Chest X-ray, AP view. Patient: 73 years old, sex M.
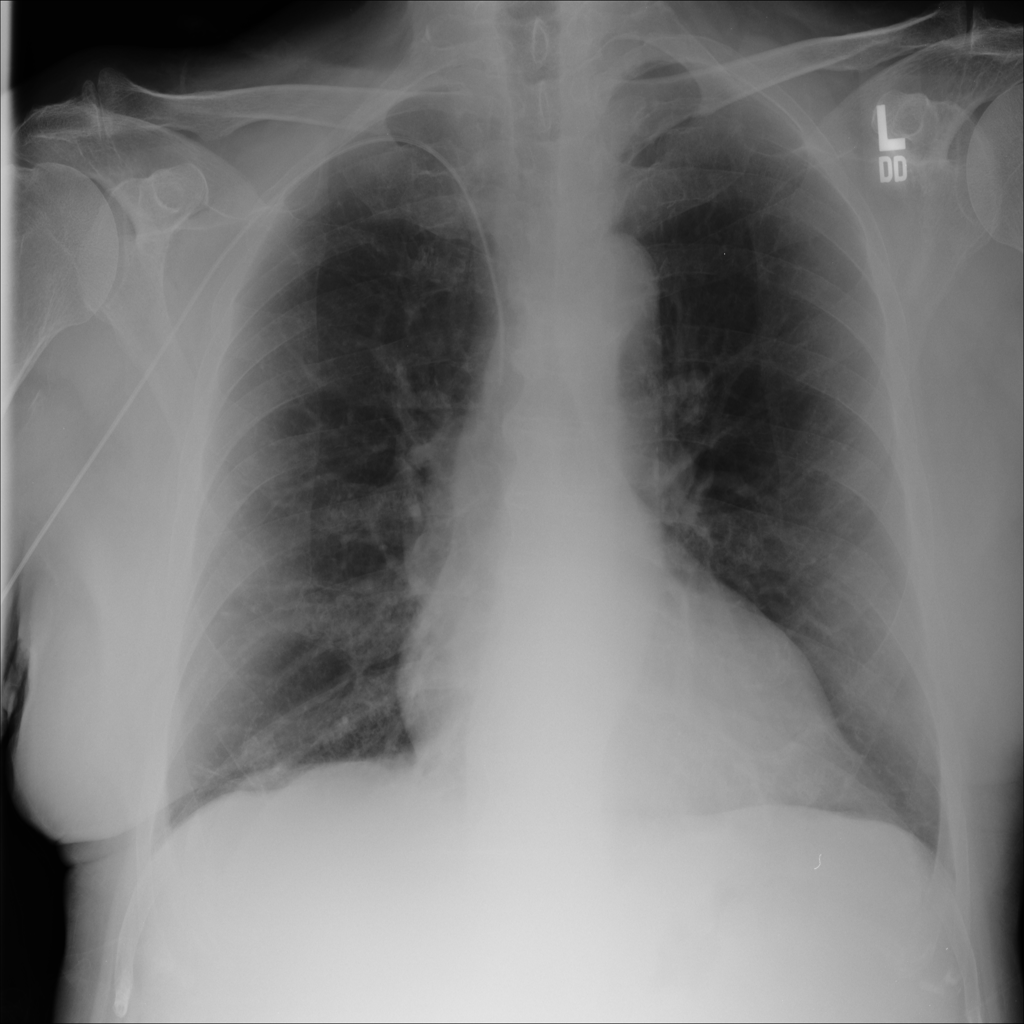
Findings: No Finding